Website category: auto
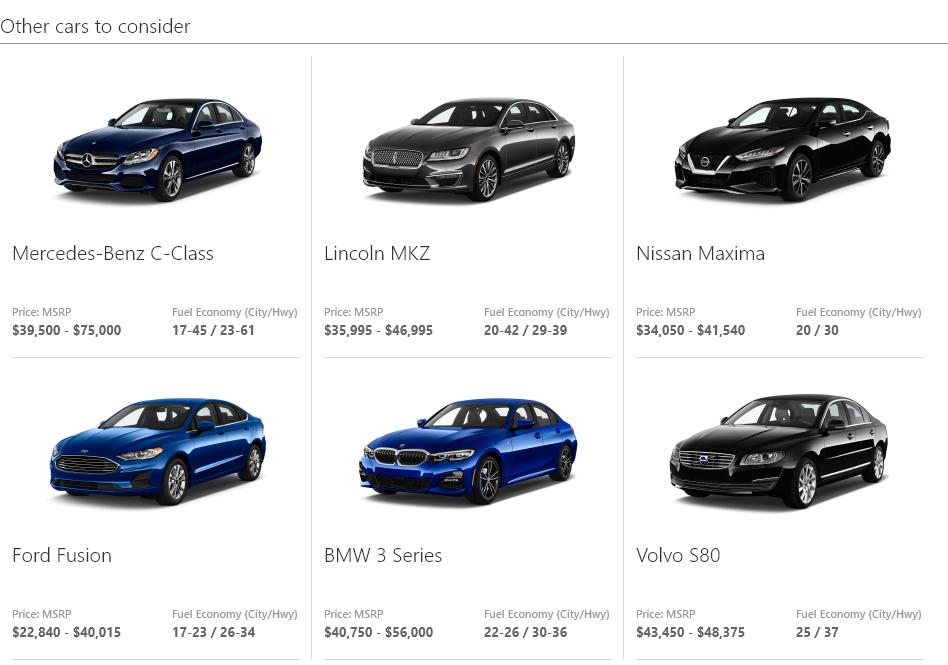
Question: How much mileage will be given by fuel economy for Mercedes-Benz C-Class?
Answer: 17-45 / 23-61

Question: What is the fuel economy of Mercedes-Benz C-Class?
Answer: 17-45 / 23-61

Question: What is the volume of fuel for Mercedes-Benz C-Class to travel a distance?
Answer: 17-45 / 23-61

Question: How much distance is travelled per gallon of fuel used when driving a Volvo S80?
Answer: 25 / 37

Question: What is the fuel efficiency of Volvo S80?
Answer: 25 / 37

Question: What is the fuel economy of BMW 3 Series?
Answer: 22-26 / 30-36

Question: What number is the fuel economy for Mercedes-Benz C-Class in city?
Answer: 17-45

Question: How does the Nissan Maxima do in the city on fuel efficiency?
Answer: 20

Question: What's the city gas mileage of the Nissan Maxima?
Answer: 20

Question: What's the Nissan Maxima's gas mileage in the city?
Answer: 20

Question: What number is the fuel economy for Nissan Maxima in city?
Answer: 20

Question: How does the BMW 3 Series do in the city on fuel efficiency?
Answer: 22-26

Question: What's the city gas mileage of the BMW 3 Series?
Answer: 22-26

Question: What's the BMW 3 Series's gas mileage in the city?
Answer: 22-26

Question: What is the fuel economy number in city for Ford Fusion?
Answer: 17-23

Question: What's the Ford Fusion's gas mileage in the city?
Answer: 17-23

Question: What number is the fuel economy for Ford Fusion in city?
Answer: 17-23

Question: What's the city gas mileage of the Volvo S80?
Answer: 25

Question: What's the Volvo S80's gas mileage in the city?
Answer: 25

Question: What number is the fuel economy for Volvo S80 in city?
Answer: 25

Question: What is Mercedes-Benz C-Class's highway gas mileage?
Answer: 23-61

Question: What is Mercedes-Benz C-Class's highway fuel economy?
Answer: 23-61

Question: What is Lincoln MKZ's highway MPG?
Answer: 29-39

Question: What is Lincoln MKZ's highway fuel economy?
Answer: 29-39

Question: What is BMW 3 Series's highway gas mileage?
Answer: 30-36

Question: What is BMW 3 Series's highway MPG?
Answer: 30-36

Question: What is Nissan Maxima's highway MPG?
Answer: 30

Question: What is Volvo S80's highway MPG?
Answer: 37

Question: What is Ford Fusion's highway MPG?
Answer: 26-34

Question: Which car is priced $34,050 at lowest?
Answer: Nissan Maxima

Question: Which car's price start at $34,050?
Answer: Nissan Maxima

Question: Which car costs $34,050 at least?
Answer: Nissan Maxima

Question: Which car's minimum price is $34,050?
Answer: Nissan Maxima

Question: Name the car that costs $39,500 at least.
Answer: Mercedes-Benz C-Class

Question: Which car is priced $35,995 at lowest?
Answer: Lincoln MKZ

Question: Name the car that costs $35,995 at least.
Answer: Lincoln MKZ

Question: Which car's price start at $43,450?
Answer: Volvo S80

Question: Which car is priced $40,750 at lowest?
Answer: BMW 3 Series

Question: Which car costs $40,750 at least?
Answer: BMW 3 Series

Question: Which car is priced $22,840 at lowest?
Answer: Ford Fusion

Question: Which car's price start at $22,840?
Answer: Ford Fusion

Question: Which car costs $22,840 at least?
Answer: Ford Fusion

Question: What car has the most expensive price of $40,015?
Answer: Ford Fusion

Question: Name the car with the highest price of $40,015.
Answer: Ford Fusion

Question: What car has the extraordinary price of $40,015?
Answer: Ford Fusion

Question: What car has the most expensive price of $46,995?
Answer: Lincoln MKZ

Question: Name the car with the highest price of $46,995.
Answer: Lincoln MKZ

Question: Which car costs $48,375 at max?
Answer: Volvo S80

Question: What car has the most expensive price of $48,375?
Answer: Volvo S80

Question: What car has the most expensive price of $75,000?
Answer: Mercedes-Benz C-Class

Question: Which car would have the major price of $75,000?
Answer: Mercedes-Benz C-Class

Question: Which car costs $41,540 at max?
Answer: Nissan Maxima

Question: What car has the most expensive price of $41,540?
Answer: Nissan Maxima

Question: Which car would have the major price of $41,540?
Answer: Nissan Maxima

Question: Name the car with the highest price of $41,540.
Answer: Nissan Maxima

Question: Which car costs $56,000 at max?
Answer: BMW 3 Series

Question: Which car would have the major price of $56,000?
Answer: BMW 3 Series

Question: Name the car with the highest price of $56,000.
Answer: BMW 3 Series

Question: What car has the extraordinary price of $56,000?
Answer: BMW 3 Series

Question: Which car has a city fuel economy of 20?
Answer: Nissan Maxima

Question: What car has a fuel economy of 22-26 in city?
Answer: BMW 3 Series

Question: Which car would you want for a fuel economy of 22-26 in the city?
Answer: BMW 3 Series

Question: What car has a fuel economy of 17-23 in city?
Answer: Ford Fusion

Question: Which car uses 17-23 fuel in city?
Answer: Ford Fusion